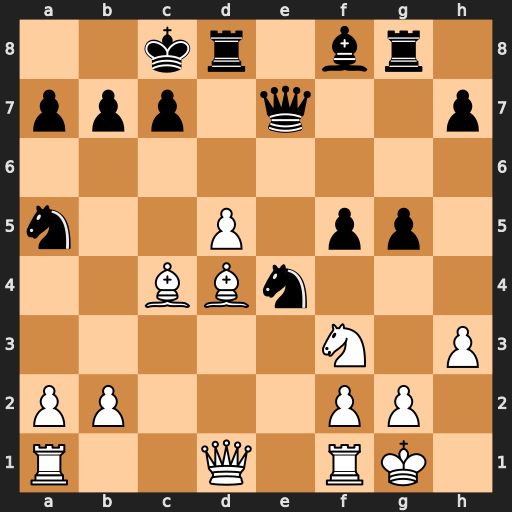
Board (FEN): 2kr1br1/ppp1q2p/8/n2P1pp1/2BBn3/5N1P/PP3PP1/R2Q1RK1
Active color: w
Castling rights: -
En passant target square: -
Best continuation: d6 Rxd6 Bxg8